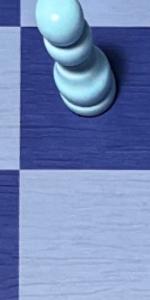
Label: Empty